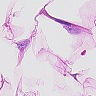
Metastatic tissue present: no